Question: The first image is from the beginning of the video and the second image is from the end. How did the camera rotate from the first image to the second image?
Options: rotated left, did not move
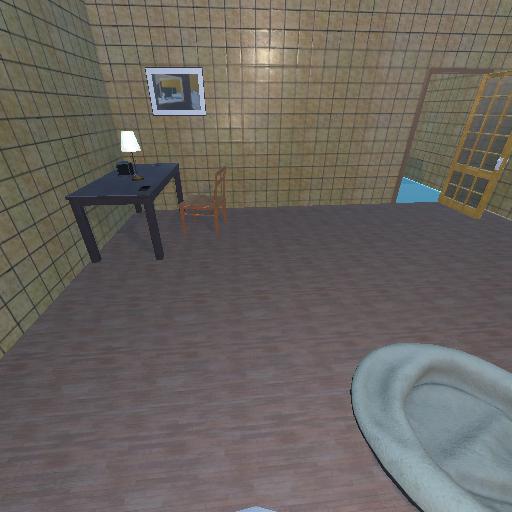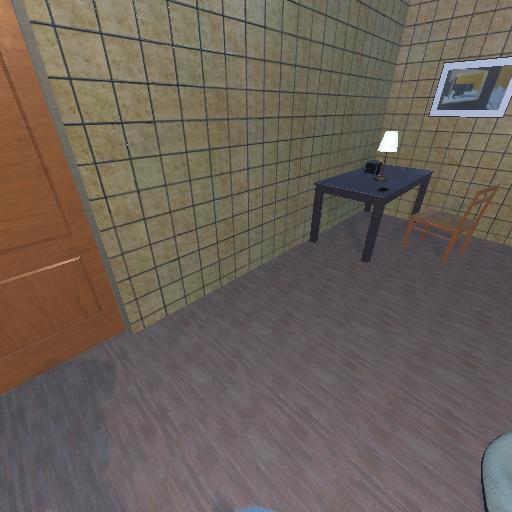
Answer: rotated left